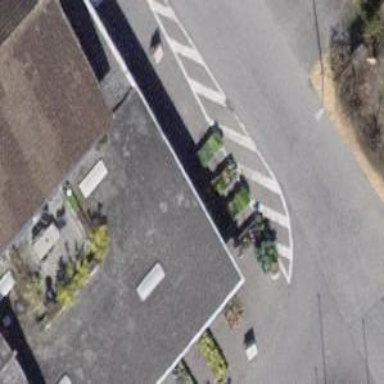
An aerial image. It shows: Fuel station.